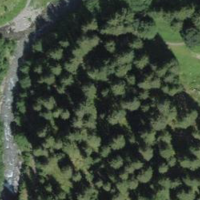
EUNIS habitat code: 43
Species observed at this site:
Fringilla coelebs